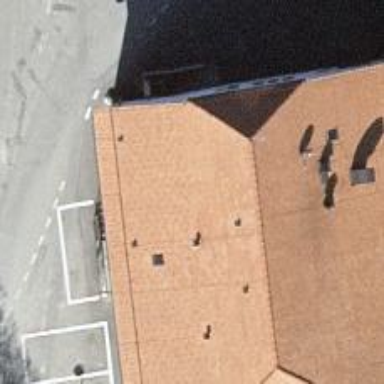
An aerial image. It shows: Restaurant.